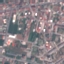
Land use / land cover class: Residential